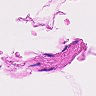
Metastatic tissue present: no